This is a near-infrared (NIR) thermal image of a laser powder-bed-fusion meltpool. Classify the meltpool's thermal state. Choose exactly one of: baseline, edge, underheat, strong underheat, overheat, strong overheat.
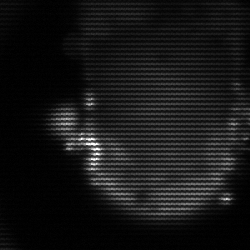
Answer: baseline